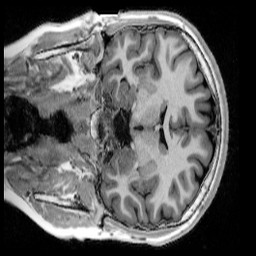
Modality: UNIT1_denoised
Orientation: coronal
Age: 14
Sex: female
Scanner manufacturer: siemens
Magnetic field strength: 3 T
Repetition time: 4 s
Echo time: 0.00303 s